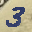
Label: 3